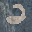
Label: 2